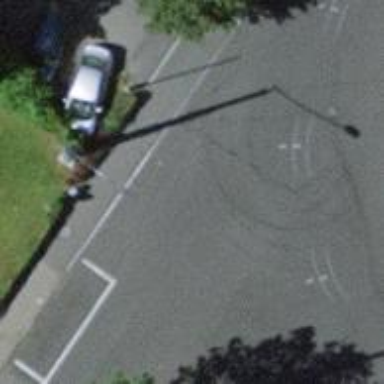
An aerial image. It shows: Residential road with asphalt surface. This road has trolley wires and separate sidewalks on both sides.